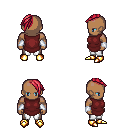
a pixel art fantasy rpg character, male body template, human, dark skin, maroon tunic, white pants, ruby red long mohawk hairstyle, white cloth bracers, gold boots, four views (front, back, left, right), 2x2 character sprite sheet, small pixel art, hard edges, no anti-aliasing